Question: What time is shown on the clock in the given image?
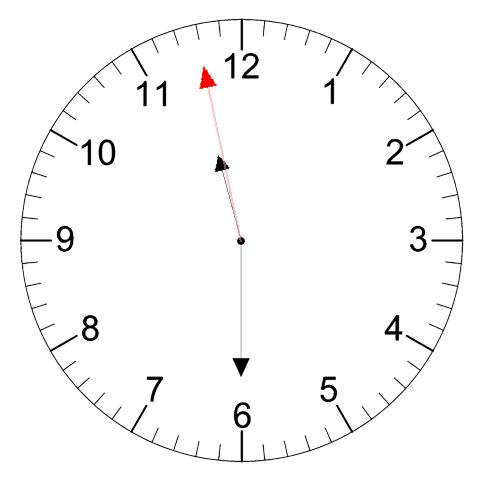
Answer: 11:29:58